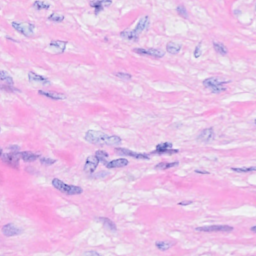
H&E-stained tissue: Breast